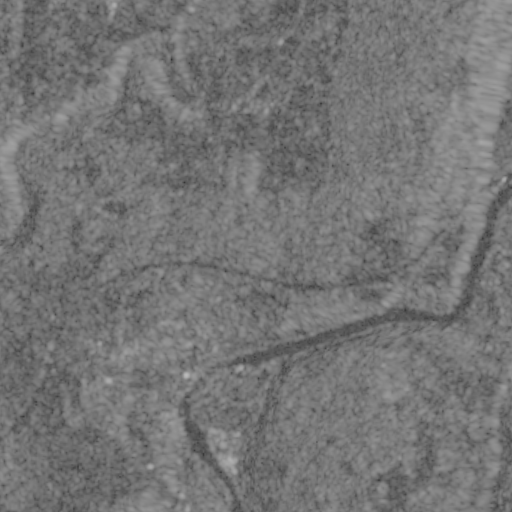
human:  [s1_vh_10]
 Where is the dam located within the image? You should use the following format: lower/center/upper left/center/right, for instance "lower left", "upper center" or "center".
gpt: The dam is located in the upper center of the image.
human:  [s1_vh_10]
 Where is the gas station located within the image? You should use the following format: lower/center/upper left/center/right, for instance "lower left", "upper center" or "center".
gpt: The gas station is located in the lower center of the image.
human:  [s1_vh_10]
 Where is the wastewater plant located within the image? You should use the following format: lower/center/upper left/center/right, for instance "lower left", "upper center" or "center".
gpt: The wastewater plant is located in the center right of the image.
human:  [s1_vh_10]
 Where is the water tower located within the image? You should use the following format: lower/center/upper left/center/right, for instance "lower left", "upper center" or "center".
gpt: The water tower is located in the lower left of the image.
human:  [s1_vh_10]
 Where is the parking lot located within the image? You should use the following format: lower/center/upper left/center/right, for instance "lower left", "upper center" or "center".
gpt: There is no parking lot in the image.

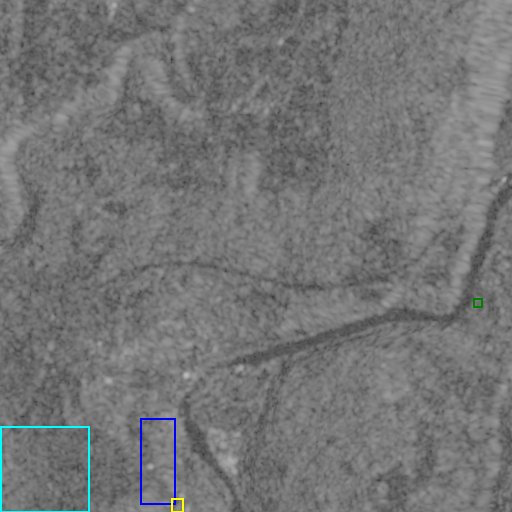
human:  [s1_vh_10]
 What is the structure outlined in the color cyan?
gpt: The structure outlined in cyan is a crop field.
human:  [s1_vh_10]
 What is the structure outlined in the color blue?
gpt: The structure outlined in blue is a park.
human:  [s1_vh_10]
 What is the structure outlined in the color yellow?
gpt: The structure outlined in yellow is a parking lot.
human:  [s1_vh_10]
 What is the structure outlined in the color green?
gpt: The structure outlined in green is a wastewater plant.
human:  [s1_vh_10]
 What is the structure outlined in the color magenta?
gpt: There is no magenta outline.